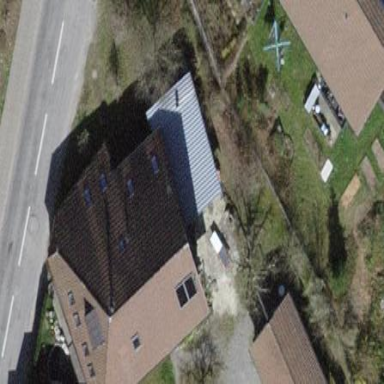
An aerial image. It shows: Hipped roof house.